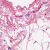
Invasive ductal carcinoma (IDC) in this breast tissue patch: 0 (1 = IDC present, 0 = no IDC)